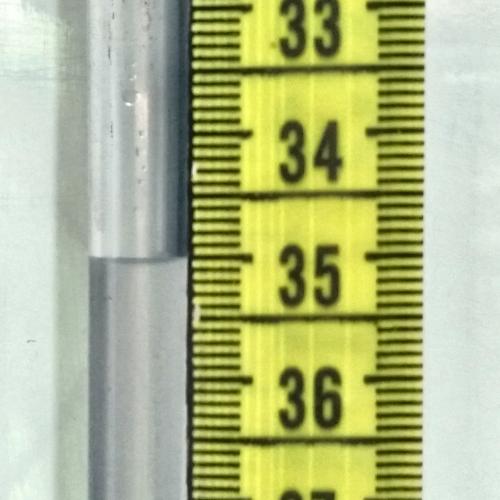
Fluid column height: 35.0 cm